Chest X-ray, PA view. Patient: 46 years old, sex M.
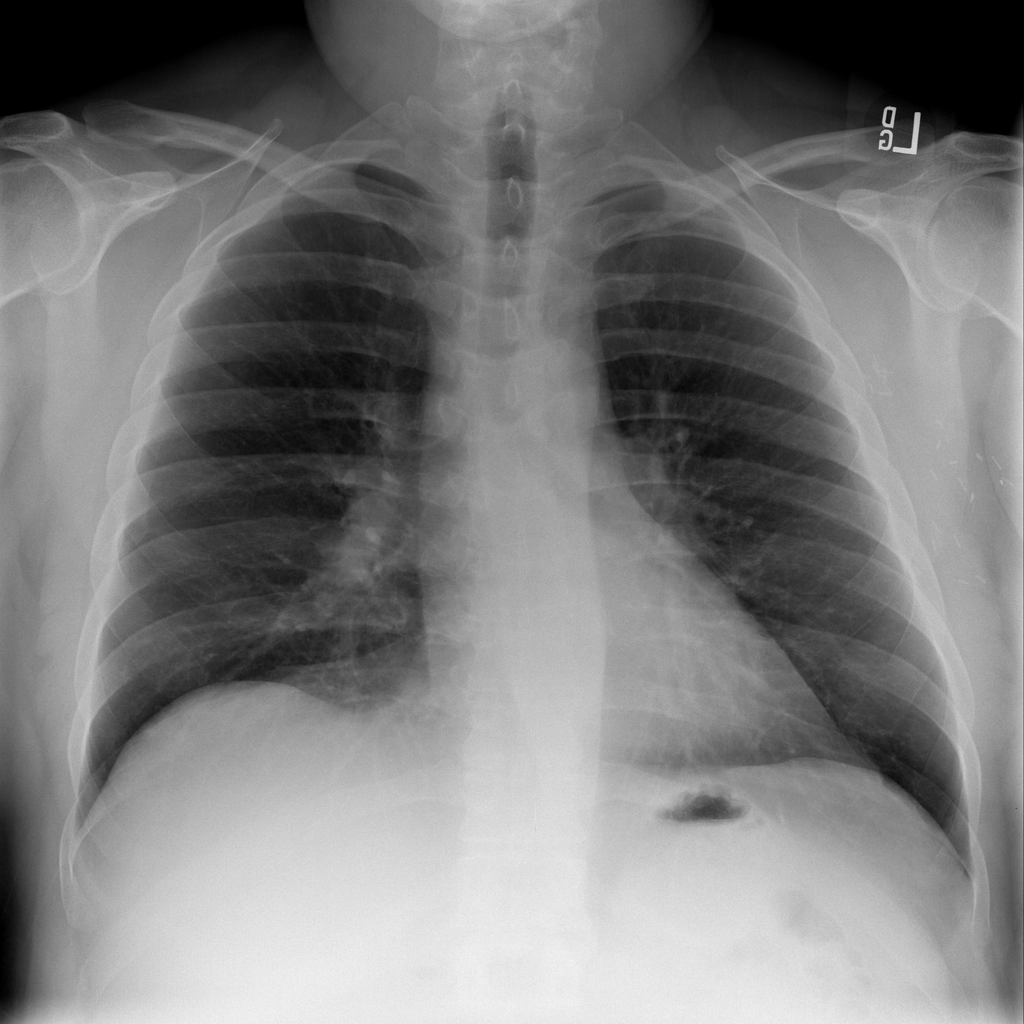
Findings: No Finding